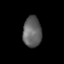
Tissue: lung
Cell type: T cells
Senescence score: 0.2368
Nuclear area (px): 558
Mean DAPI intensity: 97.71